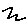
Label: zigzag